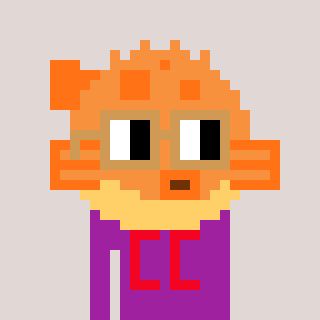
a pixel art character with square brown glasses, a pufferfish-shaped head and a magenta-colored body on a warm background